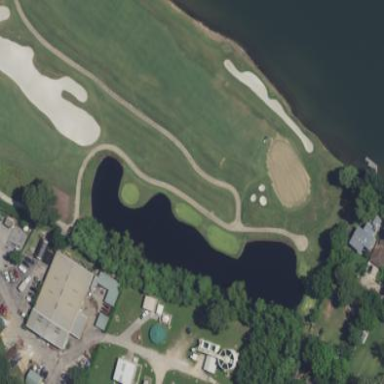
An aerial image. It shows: Water hazard in golf course. The hazard is natural water feature.